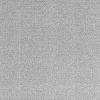
Atmospheric dust classification: dusty